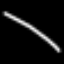
Label: line